Question: I've being trying this for about 5 hours already, and I'm feeling really, really dummy. :s
The overall code is w3c validated.
The problematic snipped:
<URL>
- - -
The bullet must be (more or less) on the vertical-middle of the text, cross browser, starting from IE8.
So I give up all methods and I'm trying with a background image.
'''
#main-navigation ul li {
display:inline;
}
#main-navigation ul li a {
font-family: 'Miso', 'Helvetica Neue',Helvetica,Arial,sans-serif;
display: inline-block; /*seems to help on IE*/
font-size: 1.25em;
margin-right: 6%;
text-align: right;
text-transform: uppercase;
background: url('http://s7.postimage.org/fvy10uk1j/bullet.png') no-repeat 100% 50%;
padding-right: 4%;
text-decoration: none;
}
#main-navigation ul li a:hover {
color: #ED1E79;
text-decoration: none;
background: url('http://s7.postimage.org/puiznbth3/bullet_Selected.png') no-repeat 100% 50%;
}
'''
'''
<div id="main-navigation">
<ul>
<li><a href="">item 1</a></li>
<li><a href="">and this is item 2</a></li>
<li><a href="">item 3</a></li>
</ul>
</div>
'''
I get everything but consistence. :(
I don't mind if it stays more or less really, but all least, not that different as it is right now.
After Asif suggestion:
adding padding-top to 3px has made them look more or less the same on IE 8, IE9 and good browsers. But it feels like a bit hacky and still not consistent (on IE the bullet it's more on top, on all others the bullet it's on bottom (due to the padding-top added);
The intended result:

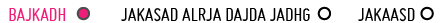
Answer: May be you should add some 'padding-top:2px' (or '3px' too) into '#main-navigation ul li a'.
It works fine with my browser than, did not check it on all.
check here: <URL>
Hey i just got one more thing to you, I don't know it may help you.
<URL>
Here you can <URL> at w3schools.